Question: I have 4 divs inside another in this <URL>. I can't manage to remove the space between the divs of class 'toolbarItem',
html
'''
<div id="topPanelContainer">
<div id="toolbar">
<div id="toolbarItem1" class="toolbarItem"></div>
<div id="toolbarItem2" class="toolbarItem"></div>
<div id="toolbarItem3" class="toolbarItem"></div>
<div id="toolbarItem4" class="toolbarItem"></div>
</div>
</div>
'''
CSS
'''
#topPanelContainer {
height: 30px;
background: lightgrey;
text-align: center;
}
#toolbar{
height:30px;
width:800px;
background:grey;
margin: 0 auto;
}
.toolbarItem {
height: 30px; width: 100px;
background: blue;
display: inline-block;
position:relative;
margin: 0;
}
'''
I would expect the four div to stay one just after the other in place of:

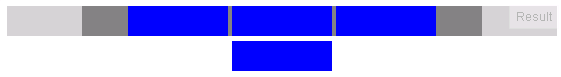
Answer: By Default inline-block adds some margin around the element.
You can remove this extra gap by replacing your html by the below code
'''
<div id="topPanelContainer">
<div id="toolbar">
<div id="toolbarItem1" class="toolbarItem"></div><div id="toolbarItem2" class="toolbarItem"></div><div id="toolbarItem3" class="toolbarItem"></div>
<div id="toolbarItem4" class="toolbarItem"></div>
</div>
</div>
'''
And to get all of them in to one line you need to add 'float:left;' to '.toolbarItem'
'''
.toolbarItem {
height: 30px;
width: 100px;
background: blue;
display: inline-block;
position:relative;
margin: 0 auto;
padding: 0px;
border: 0px;
float:left;
}
'''
<URL>
Check out this article for more info about this -- >> <URL>